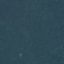
Label: Forest